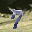
Label: 7